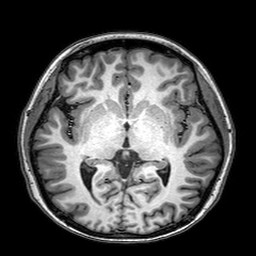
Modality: T1w
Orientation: coronal
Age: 28
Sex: female
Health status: healthy
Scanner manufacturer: philips
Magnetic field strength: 3 T